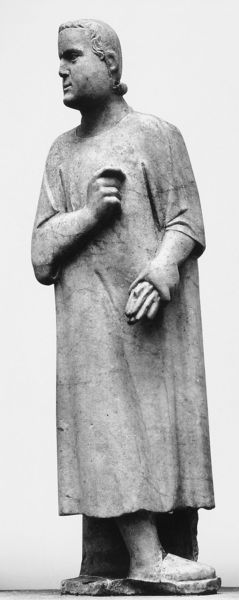
Titel: Statuen vom Grabmal Kaiser Heinrich VII. (Rekonstruktion)
Künstler: Tino di Camaino
Institution: Pisa, Museo dell’Opera del Duomo
Schlagwörter: fuß, hand, kopf, körper, mann, umhang, grau, nase, hemd, jung, falten, halten, stein, hände, portrait, figur, gewand, haare, mantel, stehend, skulptur, statue, modern, essen, büste, brot, bildhauerei, plastik, kurze haare, schwarzweiß, ein, toga, drehung, umgedreht, wendung, abgeschlagen, stature, tofs, toda